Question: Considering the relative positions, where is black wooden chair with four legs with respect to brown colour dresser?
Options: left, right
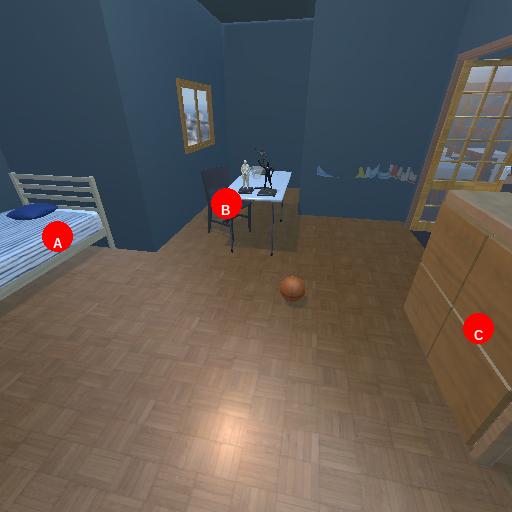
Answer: left